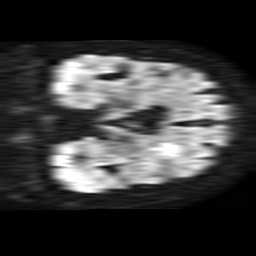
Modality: TRACE
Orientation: coronal
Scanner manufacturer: philips
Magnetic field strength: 1.5 T
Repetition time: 3.136 s
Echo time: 0.06922 s